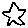
Label: star